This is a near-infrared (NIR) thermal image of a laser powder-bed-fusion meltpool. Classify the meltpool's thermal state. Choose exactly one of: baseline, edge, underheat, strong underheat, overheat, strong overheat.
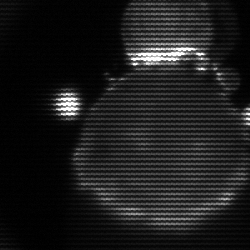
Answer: edge